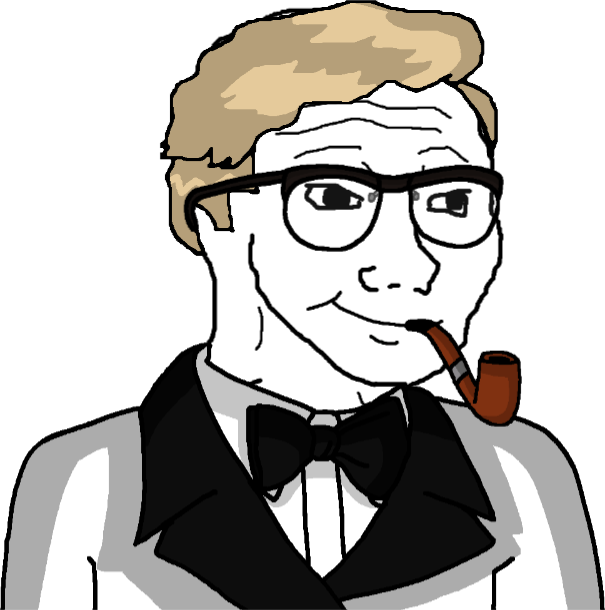
Label: 5_Bloomer